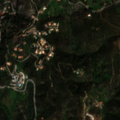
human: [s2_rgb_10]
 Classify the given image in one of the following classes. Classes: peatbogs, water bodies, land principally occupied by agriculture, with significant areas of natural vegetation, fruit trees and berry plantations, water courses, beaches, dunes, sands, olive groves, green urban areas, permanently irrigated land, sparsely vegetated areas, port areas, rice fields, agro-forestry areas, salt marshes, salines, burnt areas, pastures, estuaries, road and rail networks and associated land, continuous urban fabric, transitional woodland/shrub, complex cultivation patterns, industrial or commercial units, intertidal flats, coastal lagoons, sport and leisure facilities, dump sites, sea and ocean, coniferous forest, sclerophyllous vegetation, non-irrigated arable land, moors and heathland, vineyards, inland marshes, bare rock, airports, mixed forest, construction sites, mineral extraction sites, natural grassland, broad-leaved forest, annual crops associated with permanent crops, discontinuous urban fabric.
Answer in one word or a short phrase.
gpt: land principally occupied by agriculture, with significant areas of natural vegetation, mixed forest, transitional woodland/shrub